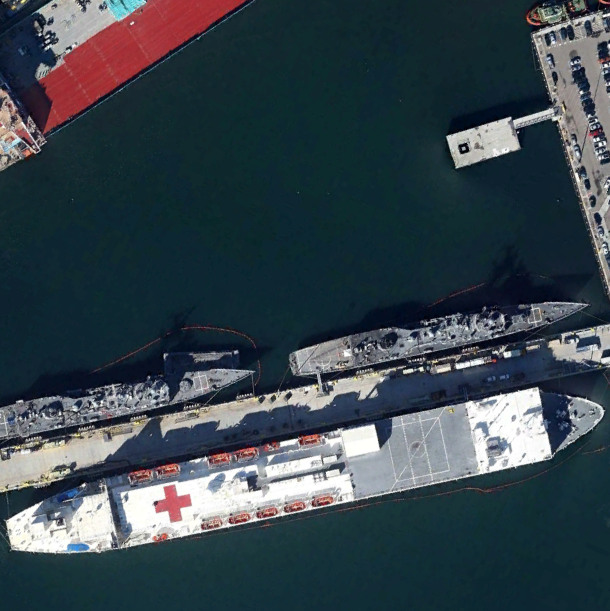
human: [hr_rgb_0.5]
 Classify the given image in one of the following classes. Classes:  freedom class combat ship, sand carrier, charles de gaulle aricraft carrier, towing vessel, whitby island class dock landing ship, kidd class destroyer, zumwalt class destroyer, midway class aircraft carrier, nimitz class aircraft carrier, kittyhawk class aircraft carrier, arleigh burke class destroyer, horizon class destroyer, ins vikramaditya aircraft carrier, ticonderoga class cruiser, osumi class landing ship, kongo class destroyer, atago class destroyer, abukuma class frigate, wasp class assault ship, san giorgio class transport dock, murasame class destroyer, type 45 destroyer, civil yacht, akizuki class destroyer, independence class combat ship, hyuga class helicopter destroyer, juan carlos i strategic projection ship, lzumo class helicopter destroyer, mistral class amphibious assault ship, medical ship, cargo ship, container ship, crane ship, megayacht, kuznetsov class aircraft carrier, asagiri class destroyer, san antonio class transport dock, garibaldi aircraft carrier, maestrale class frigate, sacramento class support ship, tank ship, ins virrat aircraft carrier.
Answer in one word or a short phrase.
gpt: Medical ship